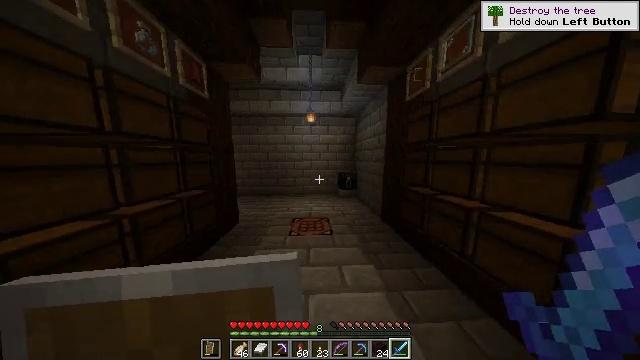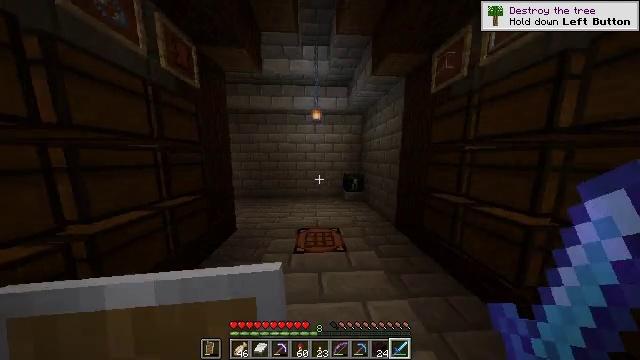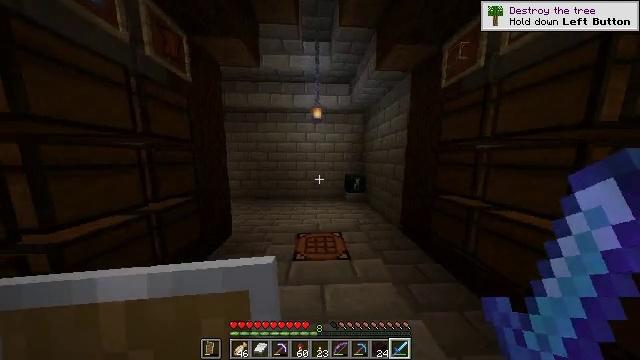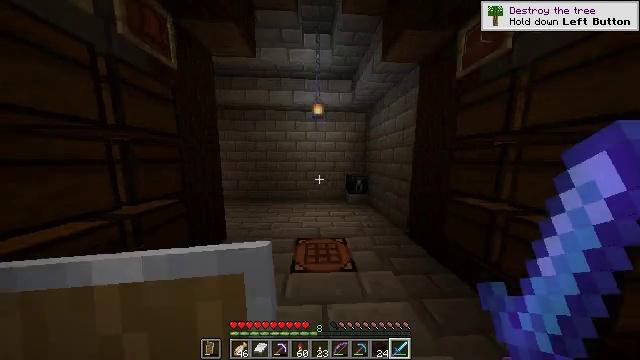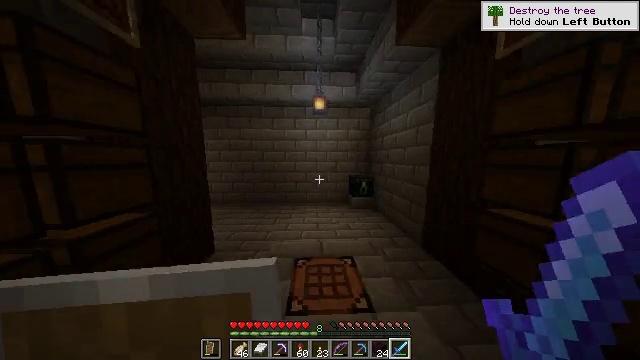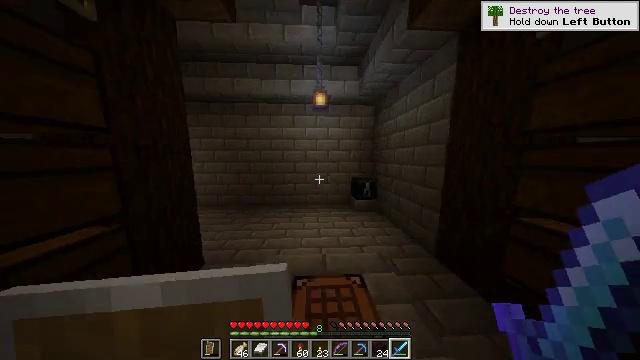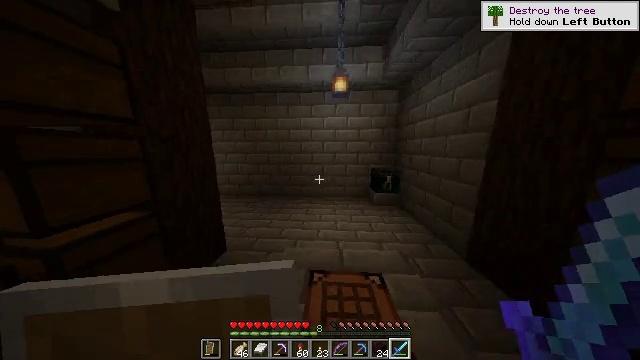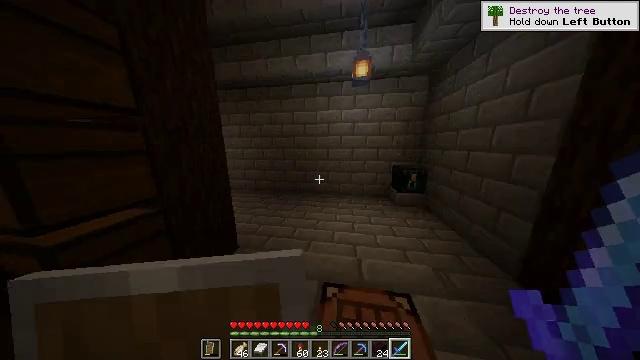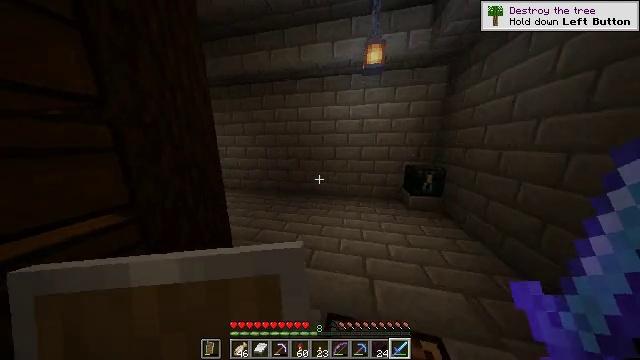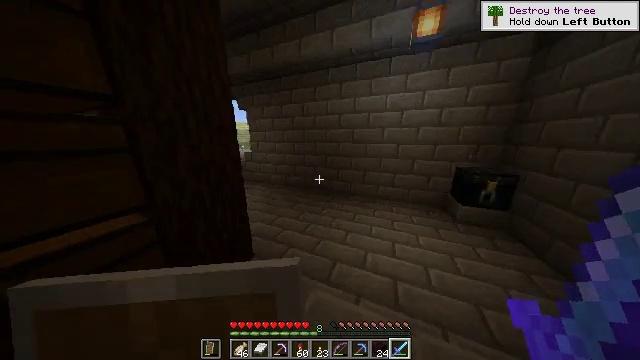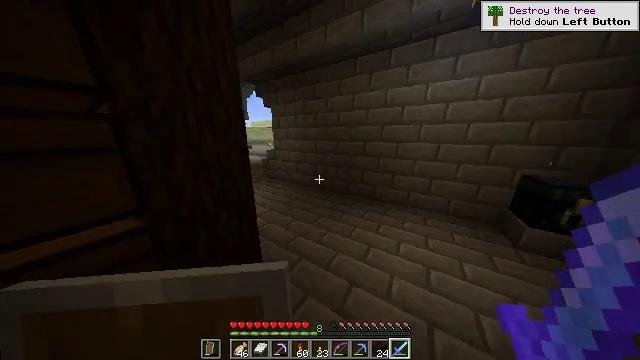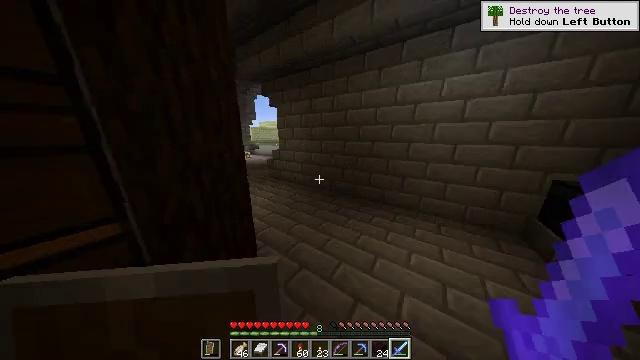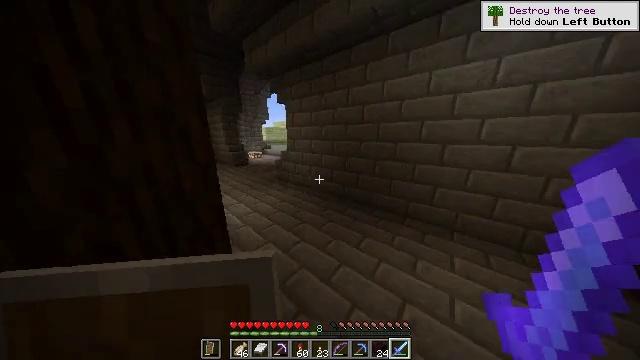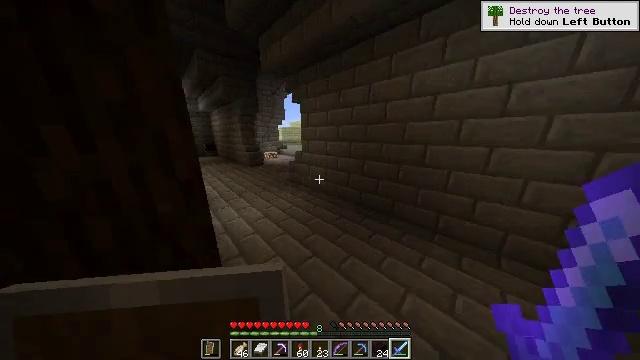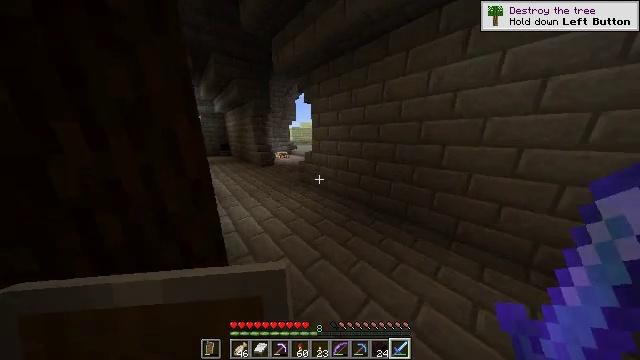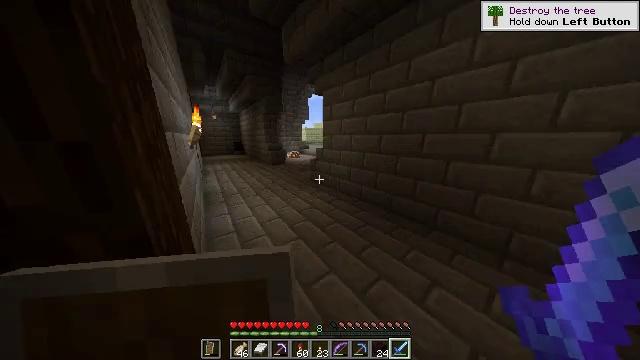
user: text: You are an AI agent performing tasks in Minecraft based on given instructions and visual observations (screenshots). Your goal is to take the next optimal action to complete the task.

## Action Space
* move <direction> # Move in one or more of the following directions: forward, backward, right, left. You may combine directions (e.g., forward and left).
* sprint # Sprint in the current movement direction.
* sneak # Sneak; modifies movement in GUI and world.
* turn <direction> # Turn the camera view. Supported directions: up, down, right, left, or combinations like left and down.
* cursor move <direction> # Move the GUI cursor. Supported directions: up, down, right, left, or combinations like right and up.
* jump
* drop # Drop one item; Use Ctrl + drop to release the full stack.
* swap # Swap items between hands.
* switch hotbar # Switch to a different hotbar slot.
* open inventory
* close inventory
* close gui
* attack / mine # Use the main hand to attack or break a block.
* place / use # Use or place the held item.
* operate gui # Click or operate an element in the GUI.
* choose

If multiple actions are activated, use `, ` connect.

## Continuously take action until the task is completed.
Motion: motion action
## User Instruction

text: Drop a white carpet.
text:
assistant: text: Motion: move forward
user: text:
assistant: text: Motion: move forward
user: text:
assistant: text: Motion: move forward
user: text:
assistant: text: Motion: move forward
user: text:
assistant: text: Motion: move forward
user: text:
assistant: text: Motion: move forward, turn left and down
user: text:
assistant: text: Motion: move forward, turn left and down
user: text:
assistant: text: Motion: move forward, turn left
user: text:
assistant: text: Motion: move forward, turn left and down
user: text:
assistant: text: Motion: move forward, turn left
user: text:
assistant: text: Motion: move forward, turn left
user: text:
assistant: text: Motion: move forward, turn left
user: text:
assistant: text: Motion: move forward, turn left
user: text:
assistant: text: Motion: move forward, turn left
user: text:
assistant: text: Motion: move forward, turn left
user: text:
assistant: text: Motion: move forward, turn left
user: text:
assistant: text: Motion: move forward and move left
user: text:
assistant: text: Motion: move forward and move left
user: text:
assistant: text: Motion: move forward and move left
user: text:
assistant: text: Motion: move forward and move left
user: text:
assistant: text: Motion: move forward and move left
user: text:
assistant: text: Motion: move forward and move left
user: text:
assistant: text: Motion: move forward
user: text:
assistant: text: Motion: move forward and move left, turn right and up
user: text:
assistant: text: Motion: move forward and move left, turn right
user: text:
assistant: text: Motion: move forward and move left, turn right
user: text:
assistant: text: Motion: move forward and move left, turn right
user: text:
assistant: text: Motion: move forward, turn right
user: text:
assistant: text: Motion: move forward, turn right
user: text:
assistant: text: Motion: move forward, turn right